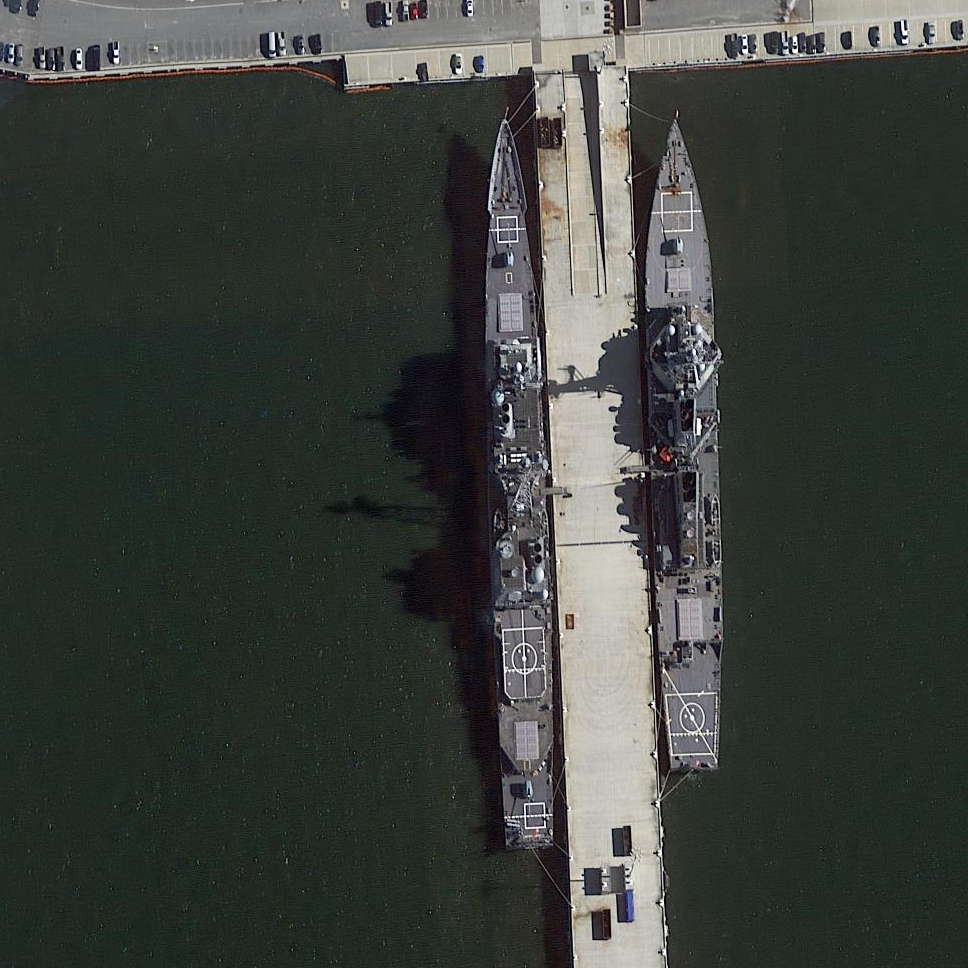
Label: cruiser